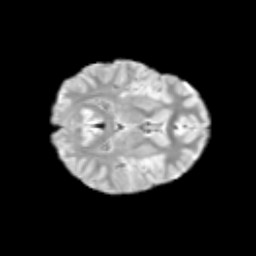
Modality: T2w
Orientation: axial
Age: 12
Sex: female
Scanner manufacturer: siemens
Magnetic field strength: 3 T
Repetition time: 3.8 s
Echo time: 0.07 s